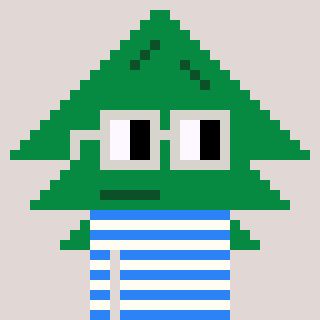
a pixel art character with square light gray glasses, a fir-shaped head and a grayscale-colored body on a warm background